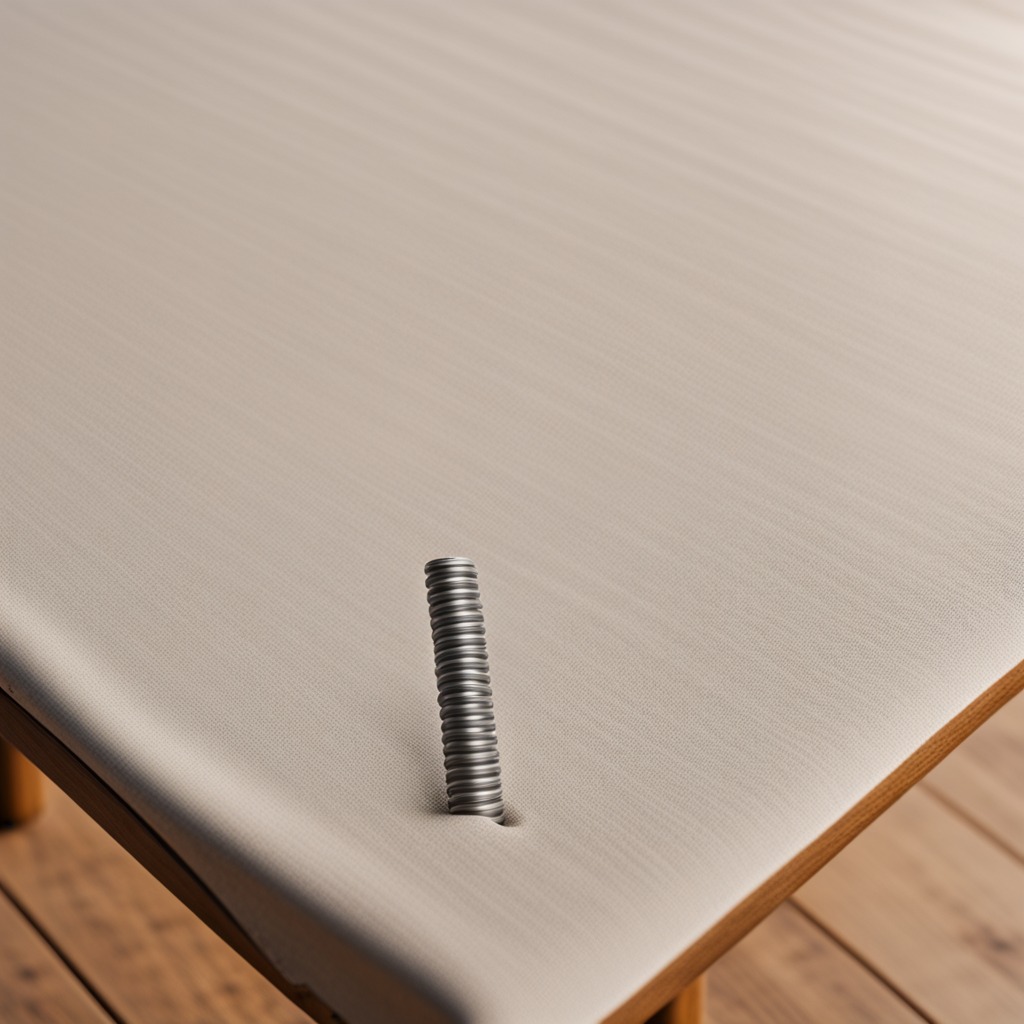
A coiled metal spring lies on a wooden table in an outdoor workshop during daytime bright natural light soft shadows worn but beneath the cloth.